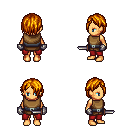
a pixel art fantasy rpg character, female body template, human, tanned skin, leather chest armor, red pants, dark blonde bangs hairstyle, metal gloves, dagger, four views (front, back, left, right), 2x2 character sprite sheet, small pixel art, hard edges, no anti-aliasing